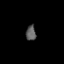
Tissue: prostate
Cell type: Fibroblasts
Senescence score: 0.699
Nuclear area (px): 148
Mean DAPI intensity: 89.993